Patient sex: M
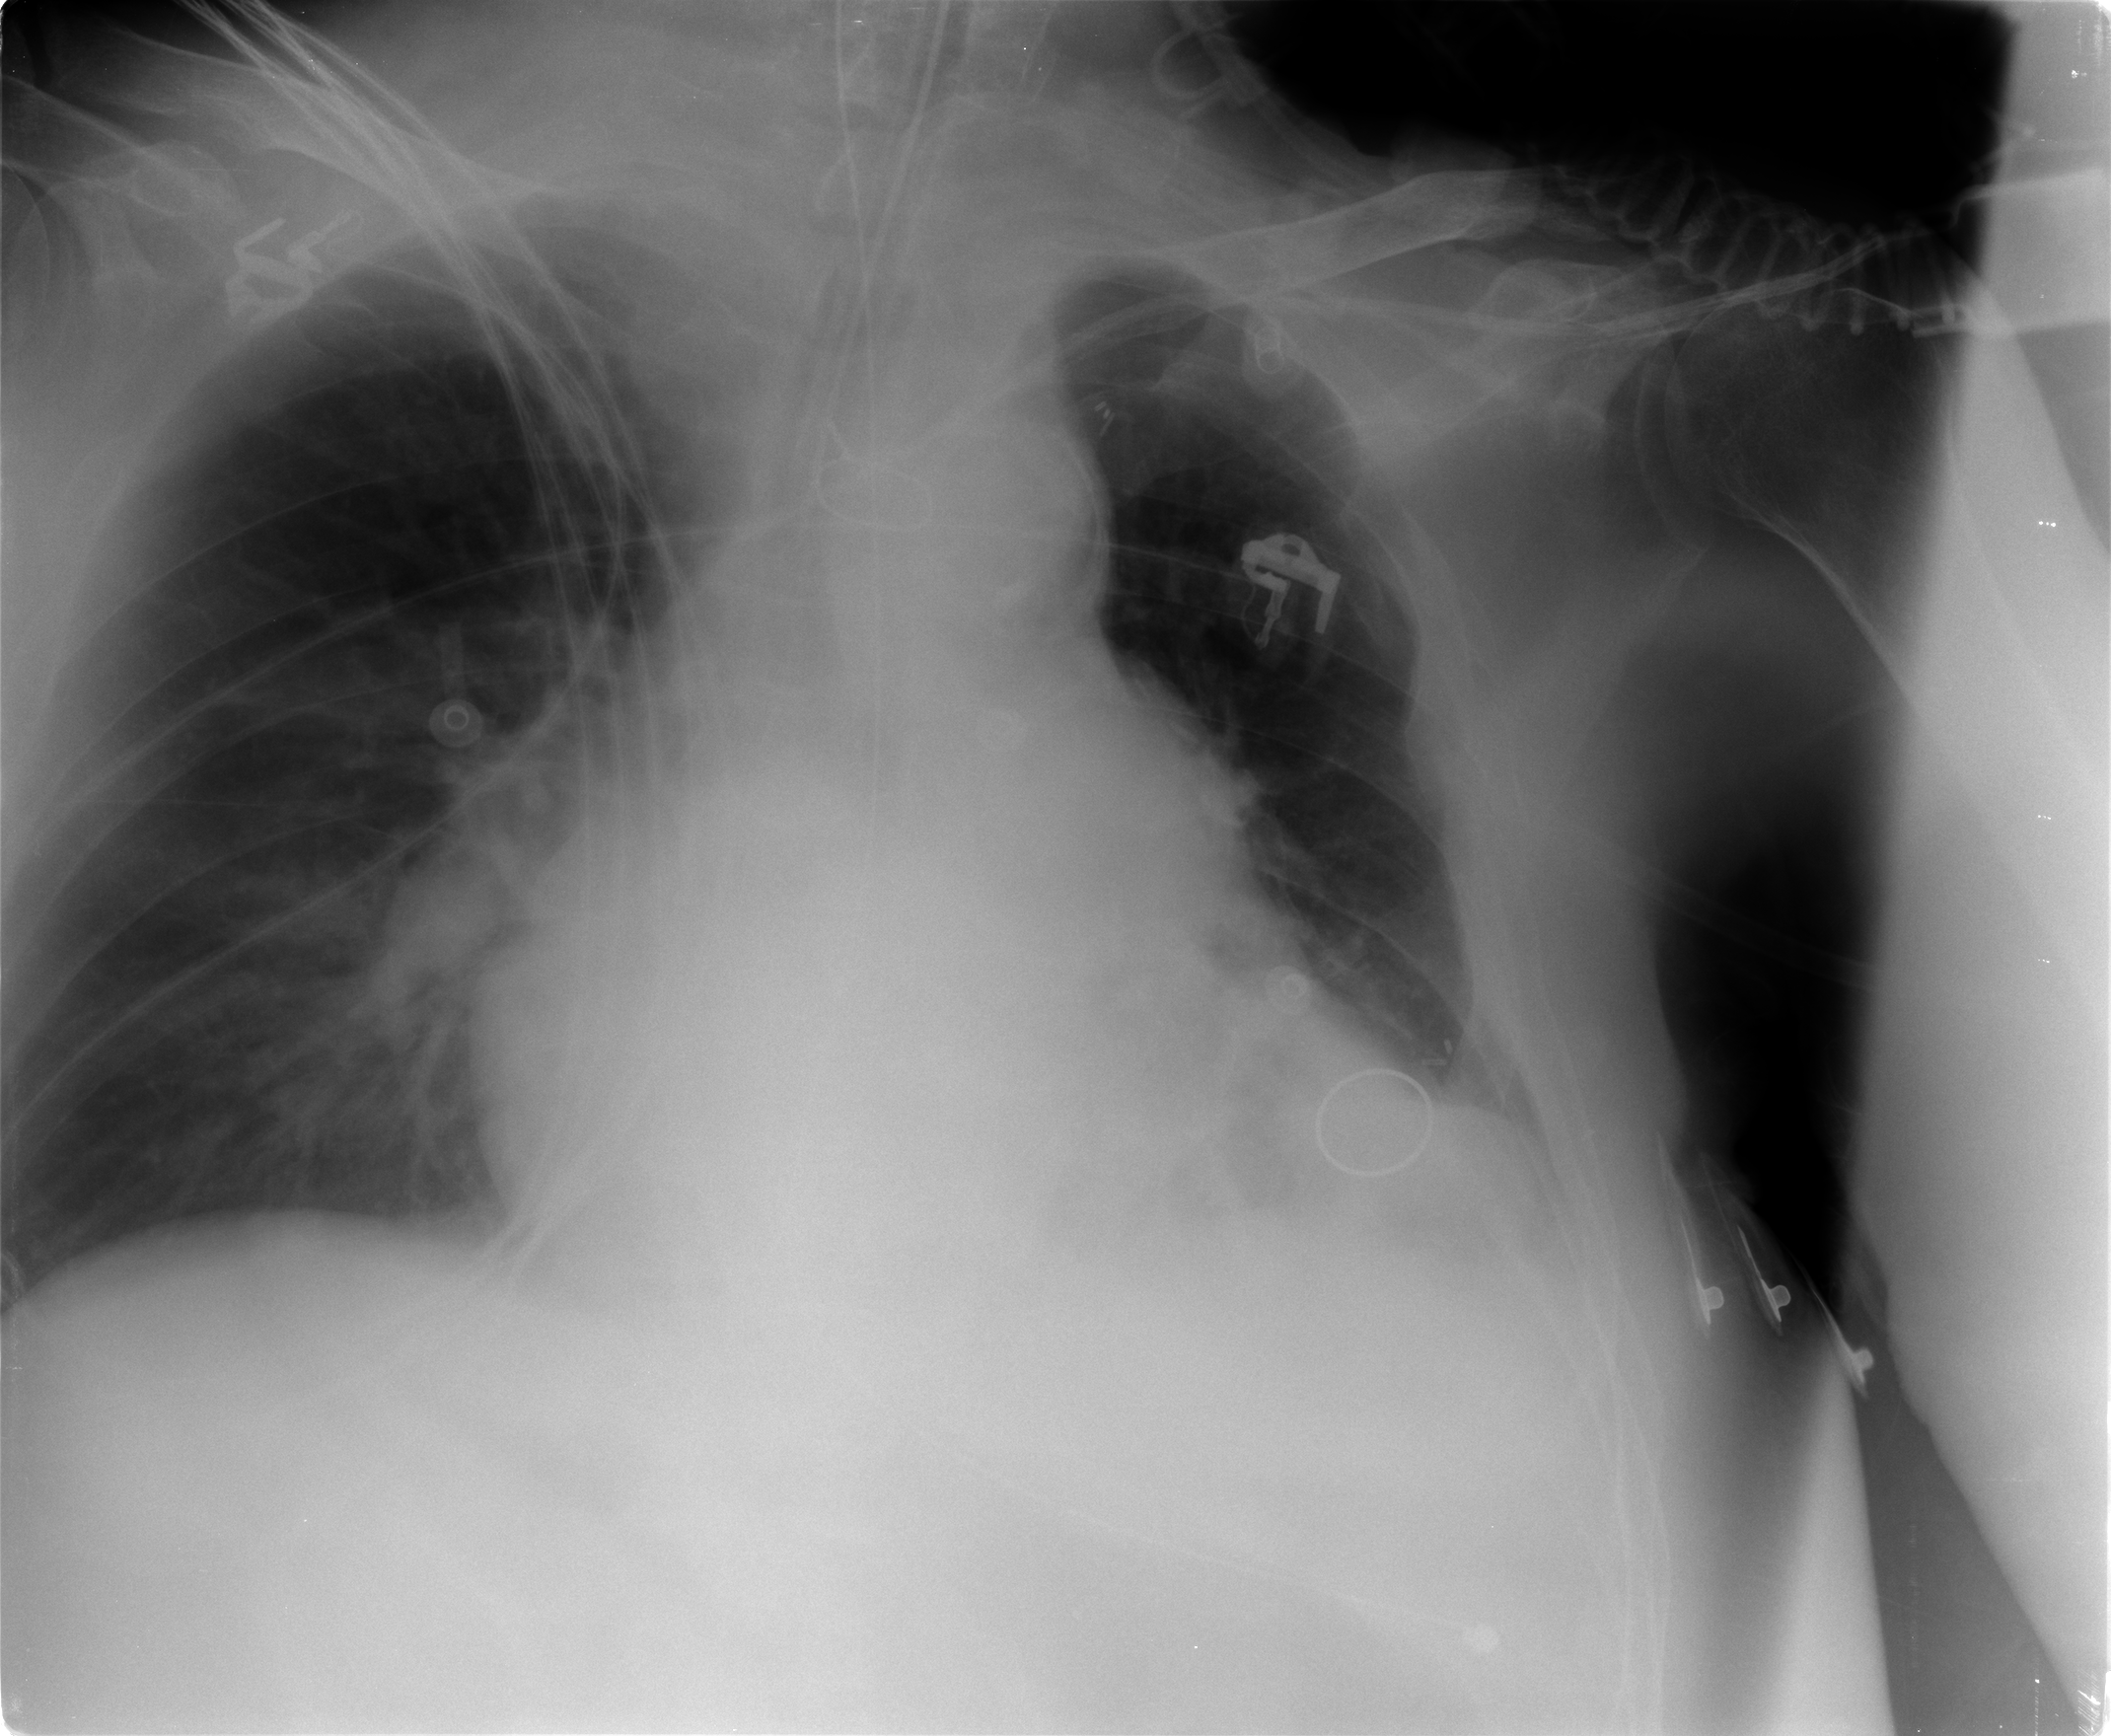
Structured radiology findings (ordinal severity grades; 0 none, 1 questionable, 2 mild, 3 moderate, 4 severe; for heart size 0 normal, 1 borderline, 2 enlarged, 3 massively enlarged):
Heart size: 2
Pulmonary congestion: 1
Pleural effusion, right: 0
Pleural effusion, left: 0
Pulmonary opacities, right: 1
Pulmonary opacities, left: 0
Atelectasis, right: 1
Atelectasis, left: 1